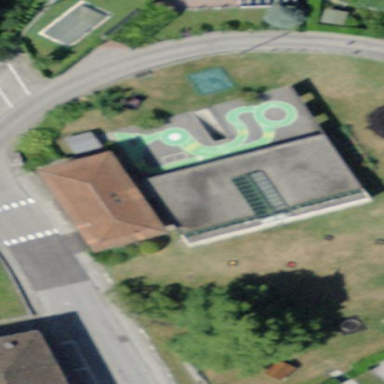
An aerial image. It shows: Kindergarten building.